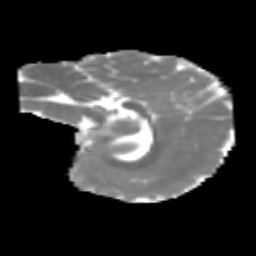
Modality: MD
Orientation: sagittal
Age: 7
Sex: female
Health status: healthy